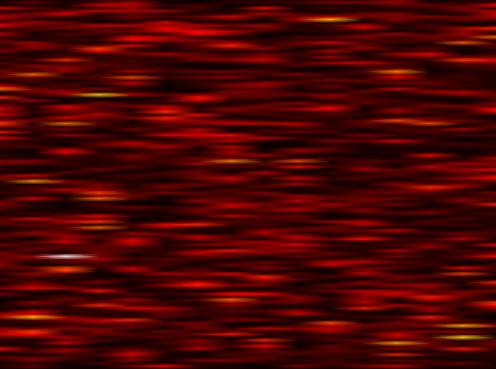
Label: UFMC